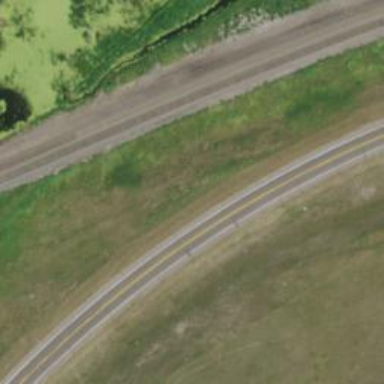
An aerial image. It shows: Asphalt trunk highway.